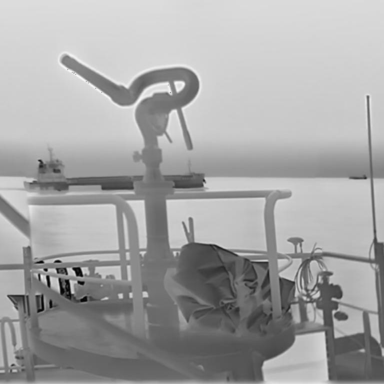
There is a liner in the infrared image.